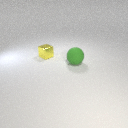
small yellow metal cube to the left of large green rubber sphere